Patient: sex F, age 58
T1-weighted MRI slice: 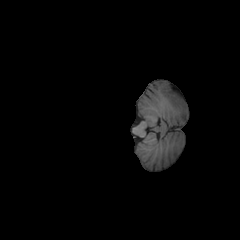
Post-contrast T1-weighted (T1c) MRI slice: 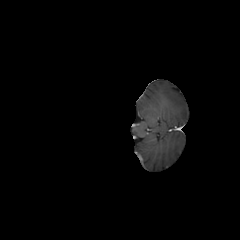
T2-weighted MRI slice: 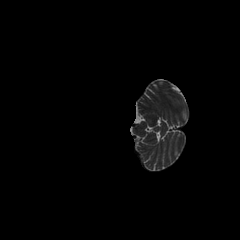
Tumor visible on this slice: no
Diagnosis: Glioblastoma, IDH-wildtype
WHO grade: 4